Interaction volume radius: 5 \u00c5
Interaction volume height: 40 \u00c5
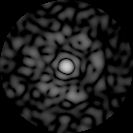
Disorder parameter: 0.8177